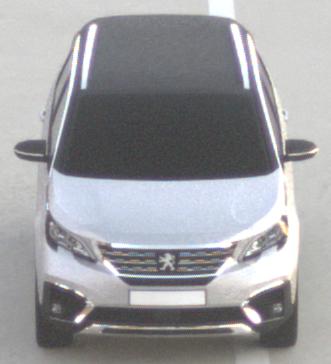
Make: Peugeot
Model: 5008 1.2 PureTech 130 Active
Detailed model: 5008 (II) (03/17 - 09/20)
Model produced from: 2017/03
Model produced until: 2018/07
Doors: 5
Color: white
Road condition: dry road
Daytime: sunrise or sunset
Contrast: low contrast